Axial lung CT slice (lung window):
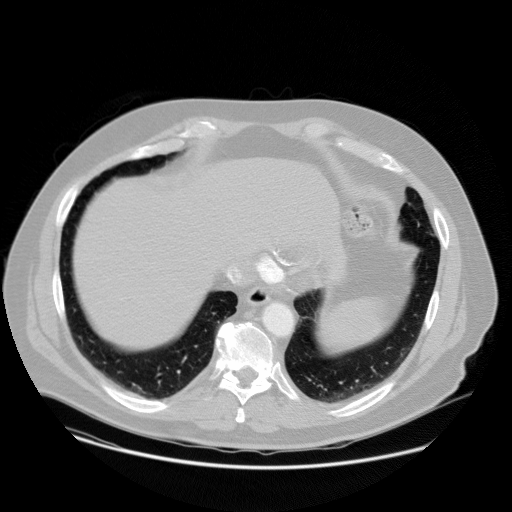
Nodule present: no